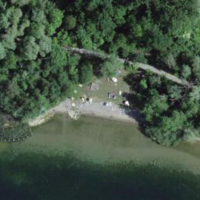
EUNIS habitat code: 41
Species observed at this site:
Chroicocephalus ridibundus
Hedera helix